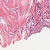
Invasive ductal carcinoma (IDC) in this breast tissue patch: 0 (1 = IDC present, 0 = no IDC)